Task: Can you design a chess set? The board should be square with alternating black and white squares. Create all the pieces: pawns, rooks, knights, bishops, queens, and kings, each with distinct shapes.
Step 2798:
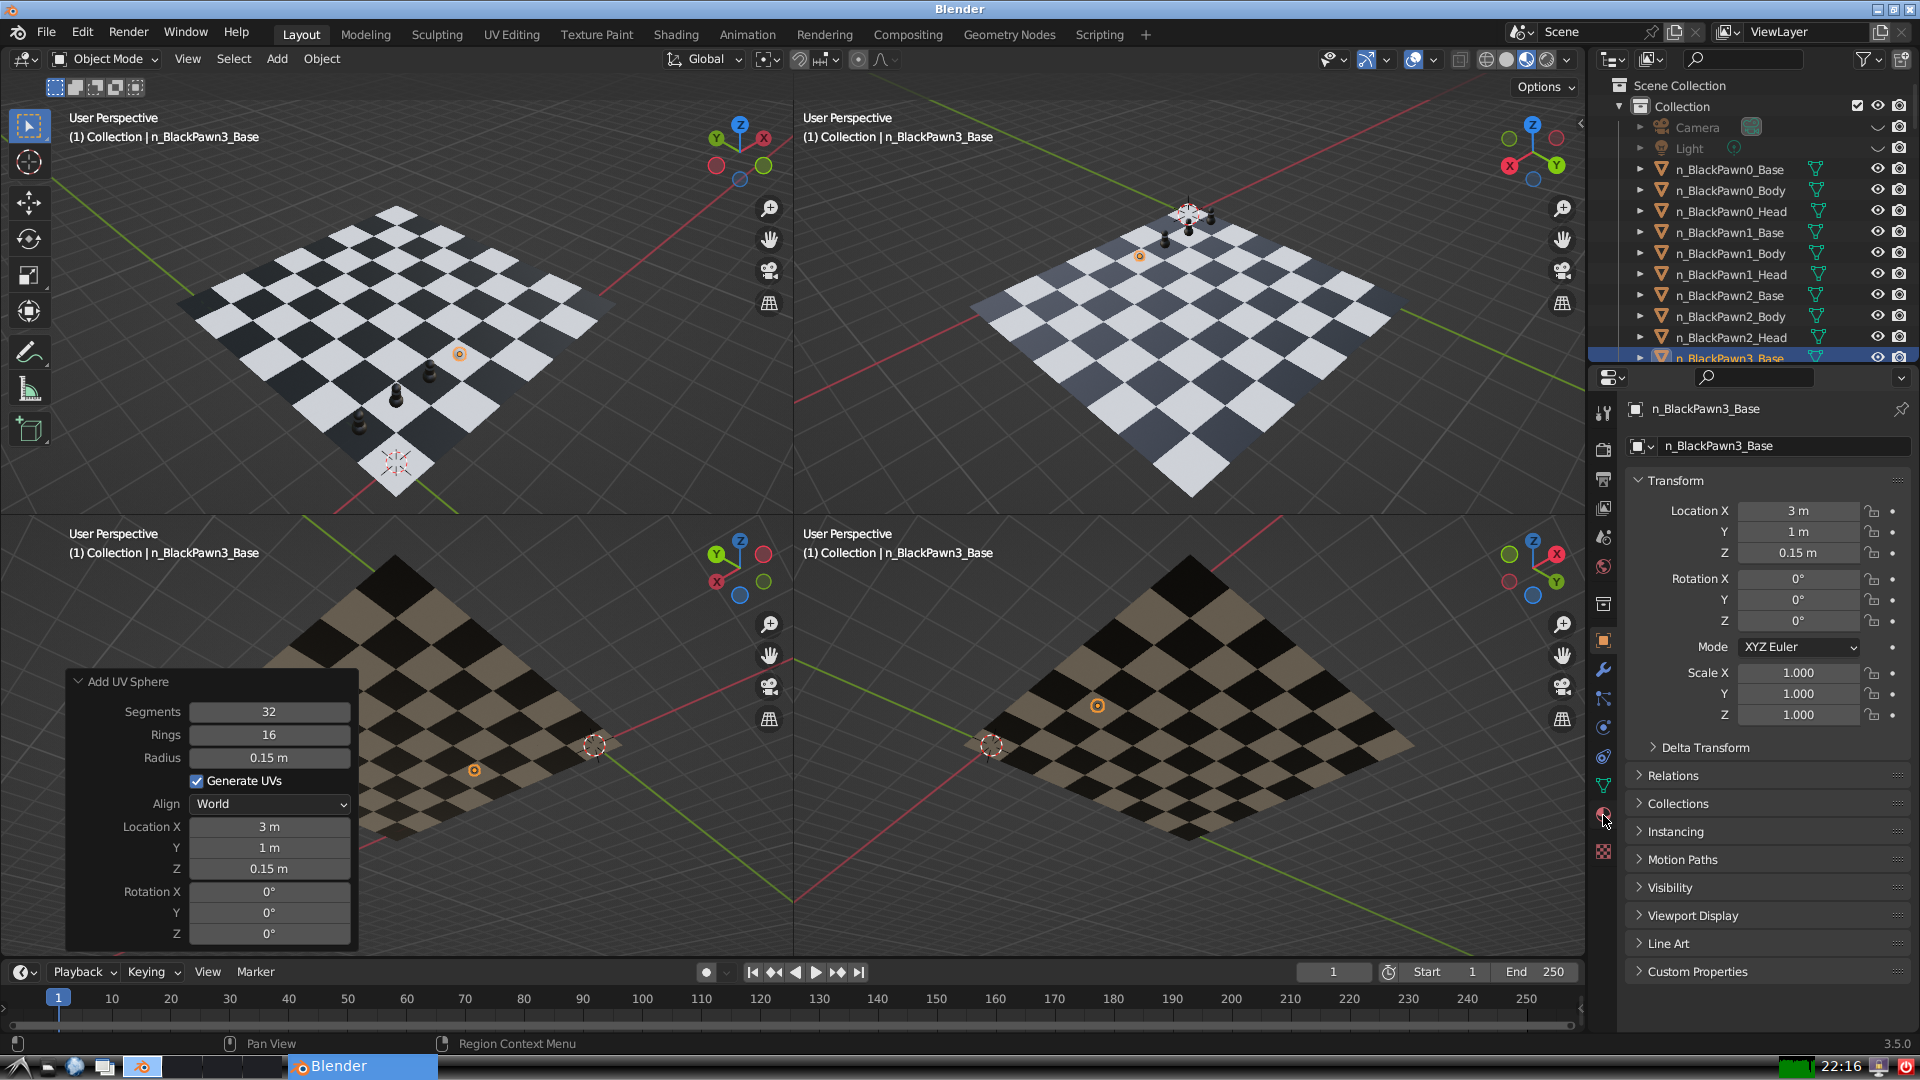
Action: click: no